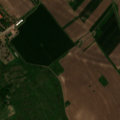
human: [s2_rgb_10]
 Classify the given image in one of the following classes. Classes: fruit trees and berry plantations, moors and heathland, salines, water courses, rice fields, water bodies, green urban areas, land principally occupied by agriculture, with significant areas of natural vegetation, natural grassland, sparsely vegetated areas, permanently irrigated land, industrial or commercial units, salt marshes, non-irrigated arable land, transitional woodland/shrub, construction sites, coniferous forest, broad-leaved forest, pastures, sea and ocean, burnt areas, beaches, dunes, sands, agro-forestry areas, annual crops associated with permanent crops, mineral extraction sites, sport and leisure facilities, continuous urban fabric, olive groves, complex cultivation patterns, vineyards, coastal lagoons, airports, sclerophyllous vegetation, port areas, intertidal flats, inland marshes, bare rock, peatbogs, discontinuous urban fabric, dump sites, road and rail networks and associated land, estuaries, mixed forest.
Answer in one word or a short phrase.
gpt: industrial or commercial units, non-irrigated arable land, pastures, transitional woodland/shrub